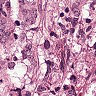
Metastatic tissue present: yes